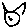
Label: cat